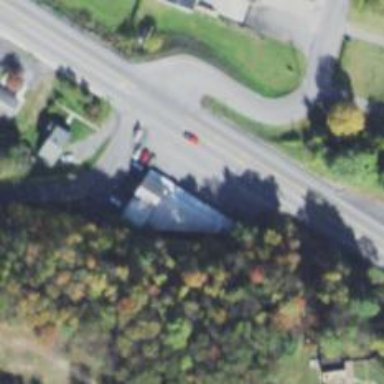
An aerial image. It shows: Veterinary facility.